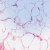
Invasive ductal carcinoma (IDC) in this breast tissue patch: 0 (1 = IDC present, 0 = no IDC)